Question: I'm trying to get a garish red border around some radio buttons, but it is not showing up in Firefox latest or Chrome latest. Work fine in IE9/IE8.
Each of the input element on my form that are required has a data-val-required attribute put in by MVC3. All browsers puts in the red borders just dandy when we have a text or textarea inputs, but am struggling with the radio button. For IE, it works, but other browsers won't put the red border around it.
css:
'''
input[data-val-required], select[data-val-required], textarea[data-val-required]
{
background-color: #F0FFFF;
border: 1px solid red;
}
'''
view-source:
'''
<label for="WaiveSelect">Do you waive confidentiality?</label><br />
<input data-val="true" data-val-number="The field WaiveSelect must be a number." data-val-required="Please select waive." id="WaiveSelect" name="WaiveSelect" type="radio" value="0" /> No, I do not waive confidentiality<br />
<input id="WaiveSelect_2" name="WaiveSelect" type="radio" value="2" /> Yes, I waive confidentiality<br />
<input id="WaiveSelect_3" name="WaiveSelect" type="radio" value="3" /> Yes, I waive confidentiality except to the client<br />
<span class="field-validation-valid" data-valmsg-for="WaiveSelect" data-valmsg-replace="true"></span>
'''
What it looks like in IE (Firefox and Chrome shows no borders):

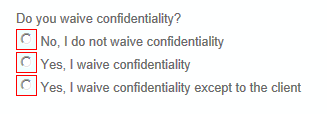
Answer: You could accomplish by wrapping each input element with div tag and give it a border and a float left... like this:
'''
<div style="border:1px solid red;float:left">
<input type="radio".. />
</div>
No, I do not waive confidentiality
'''